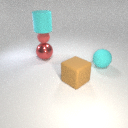
large cyan rubber sphere to the right of large brown rubber cube